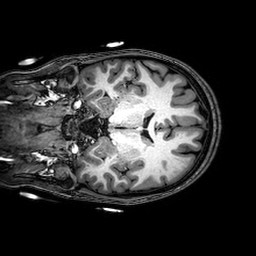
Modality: T1w
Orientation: coronal
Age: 21
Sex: female
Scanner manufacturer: philips
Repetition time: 0.008247 s
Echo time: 0.00379 s